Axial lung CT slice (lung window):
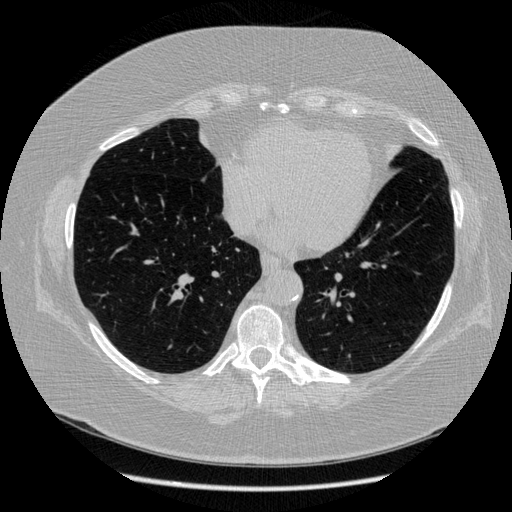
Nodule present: no